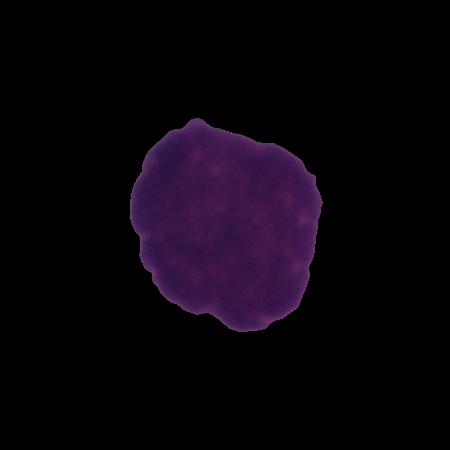
Label: cancer